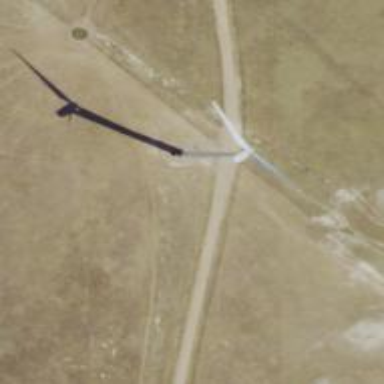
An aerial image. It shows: Wind generator powered by horizontal axis wind turbine.